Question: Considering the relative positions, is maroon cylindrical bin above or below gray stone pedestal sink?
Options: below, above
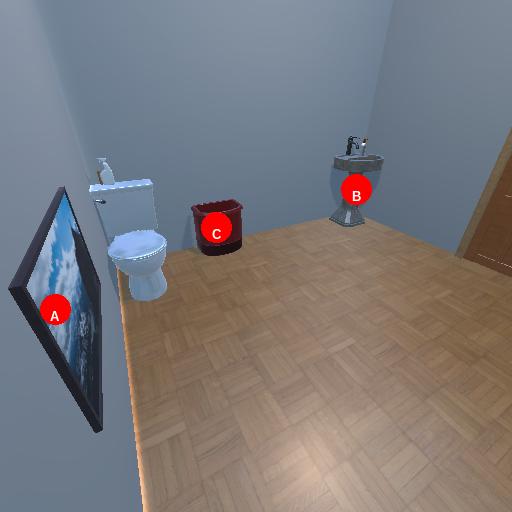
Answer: below